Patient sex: F
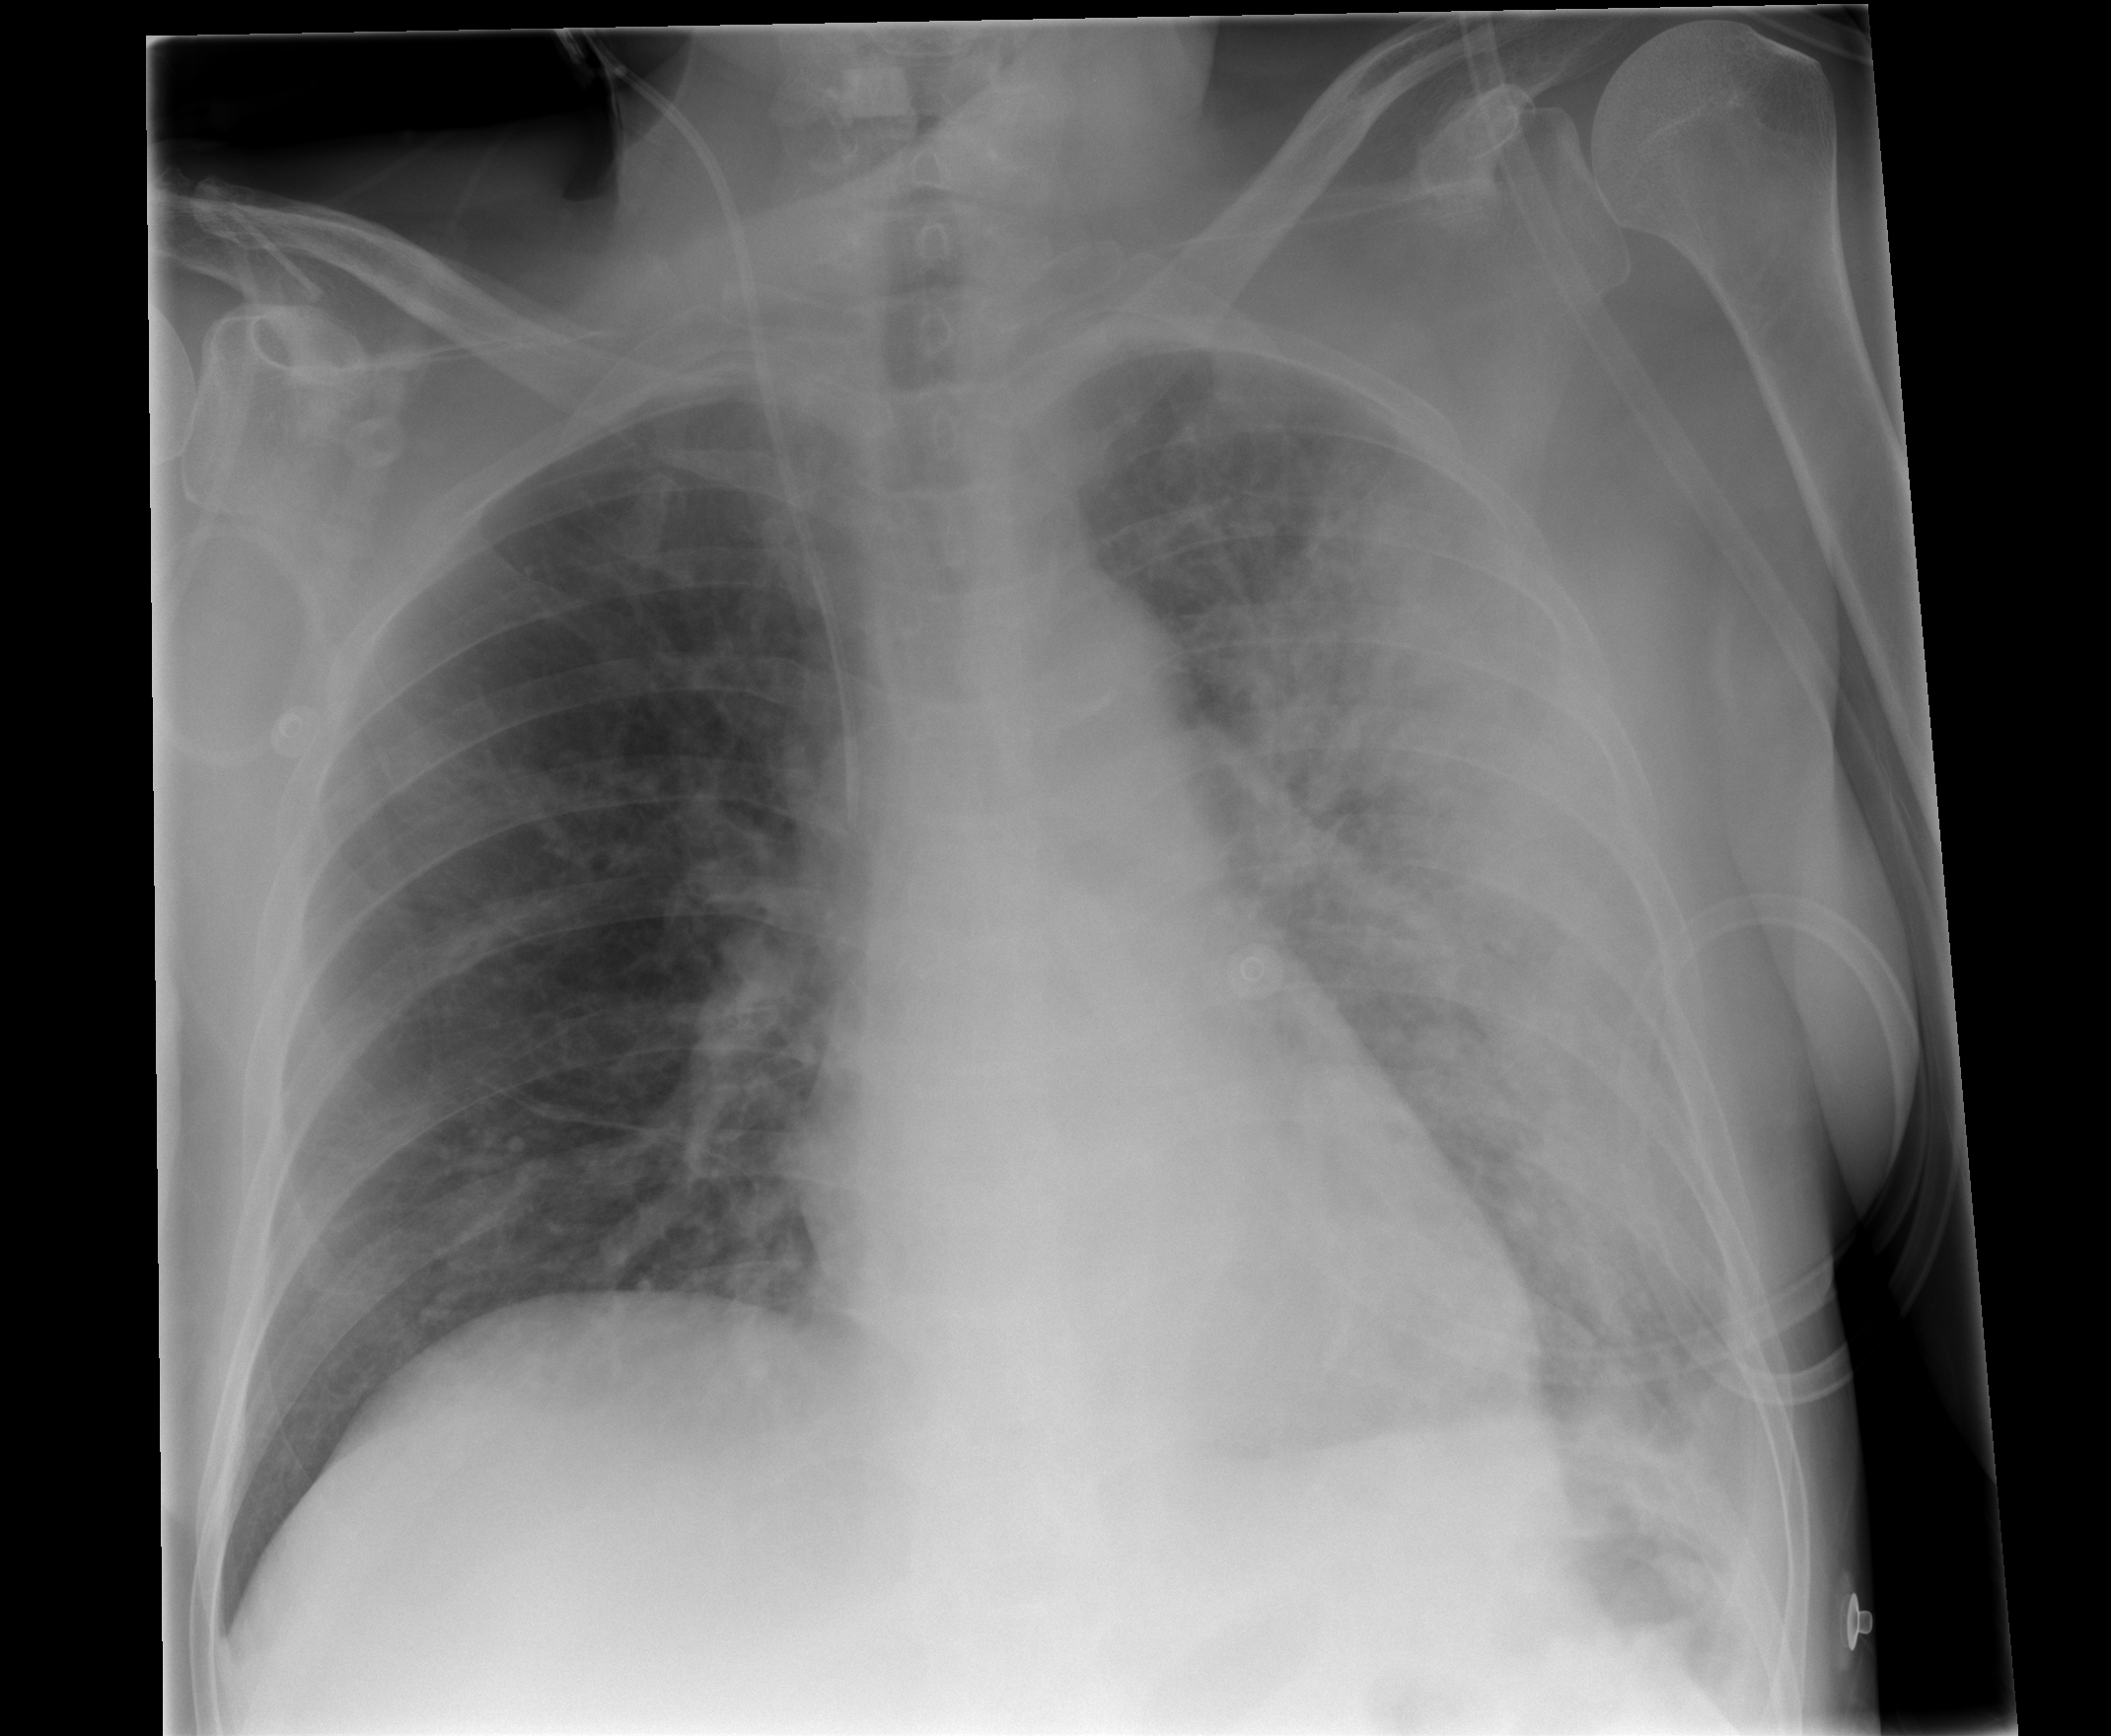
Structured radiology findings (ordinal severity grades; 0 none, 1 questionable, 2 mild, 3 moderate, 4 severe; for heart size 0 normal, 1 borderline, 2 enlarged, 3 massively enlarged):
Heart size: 0
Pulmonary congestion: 0
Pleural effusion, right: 0
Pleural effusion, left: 1
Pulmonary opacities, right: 0
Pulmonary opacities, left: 4
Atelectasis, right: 0
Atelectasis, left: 3